Question: I have an 'invoice.jsp' page where I have to calculate some value in the textbox using jQuery.
In my invoice there is a quantity textbox. If the user enters the quantity then the calculated price should be calculated dynamically i.e '(total_subPrice= unit_price * quantity)' and shown in another textbox called "price".
Now my current output is like this:

I tried the code below to solve this issue, but my jQuery code is unable to get the 'unitprice' textfield data. I don't know why. Please check my code below and suggest me a solution for it.
invoice.jsp
'''
--------------------
--------------------
<script type="text/javascript">
$(document).ready(function(){
$(function() {
$('input[name^="quantity"]').change(function() {
var unitprice = $(this).siblings('input[name^="unitprice"]').val();
alert("Unit price check="+unitprice);
//problem in this line. Unable to get the unit price
$(this).siblings('input[name^="price"]').val($(this).val() * unitprice);
});
});
});
</script>
..............................
..............................
<!--
Here I am iterating through a list from my dabase using strus2 framework tags.
And defined my input field values in struts2 tag eg. '<s:textfield.../>'
is the same as '<input type="text".../>
-->
<table width="100%" height="100%" border="0" cellpadding="0" cellspacing="0">
<s:iterator value="#session.BOK" status="userStatus">
<tr style="height: 10px;">
<td width="65%" align="left"><s:property value="bookTitile"/></td>
<td width="10%" align="left">
<s:textfield name="unitprice" value="%{price}" size="4"/>
</td>
<td width="10%" align="center">
<s:textfield name="quantity" value="%{quantity}" size="2" />
</td>
<td width="15%" align="center">
<s:textfield value="%{price}" name="" size="6"></s:textfield>
</td>
</tr>
</s:iterator>
</table>
................................
................................
'''
When I change any value in my quantity textbox, my alert box is showing "Unit price check=undefined". Please check my code and suggest any solution.
'''
inside loop {
<tr style="height: 10px;">
<td width="65%" align="left">book title display</td>
<td width="10%" align="left">
<input type="text" name="unitprice" value="%{price}" size="4"/>
</td>
<td width="10%" align="center">
<input type="text" name="quantity" value="%{quantity}" size="2" />
</td>
<td width="15%" align="center">
<input type="text" value="%{price}" name="" size="6"></s:textfield>
</td>
</tr>
'''
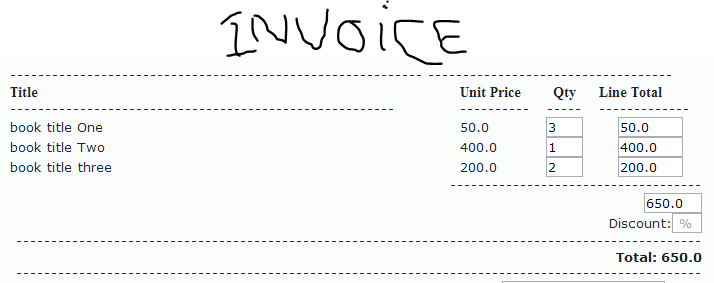
Answer: I got it working: <URL>
'''
$(function() {
$('input[name="quantity"]').change(function() {
var unitprice = $(this).parents('tr').find('input[name="unitprice"]').val();
$(this).parents('tr').find(' input[name="price"]').val($(this).val() * unitprice);
});
});
'''